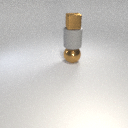
small brown metal cube above large brown metal sphere